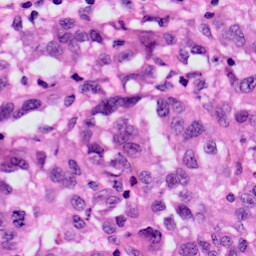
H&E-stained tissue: Skin